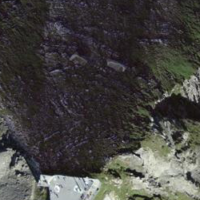
EUNIS habitat code: 48
Species observed at this site:
Oenanthe oenanthe
Pyrrhocorax graculus
Papilio machaon
Doronicum grandiflorum